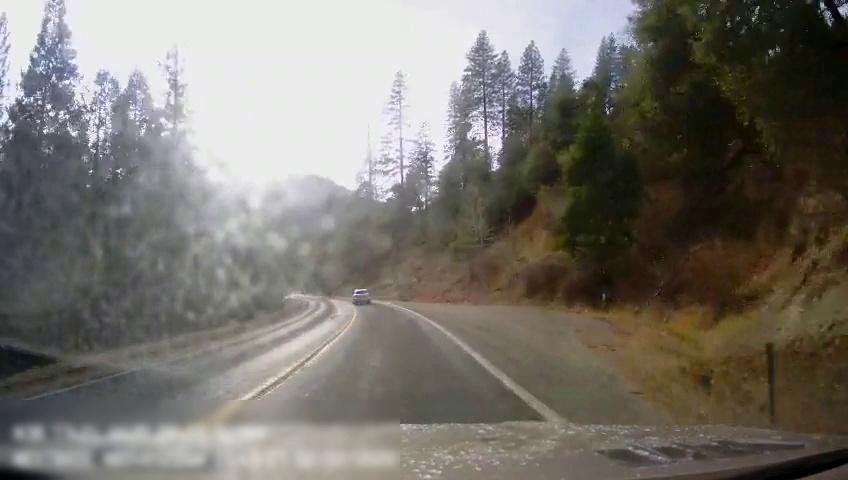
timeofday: Day
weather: Sunny
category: Drivable Space
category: Vehicles | Car
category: Lanes | Opposite Lane
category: Lanes | Current Lane
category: Lanes | Current Lane
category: Lanes | Current Lane